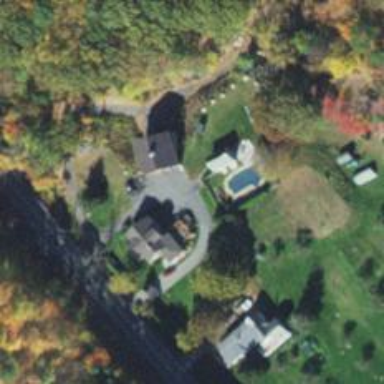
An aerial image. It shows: Driveway leading to service road.